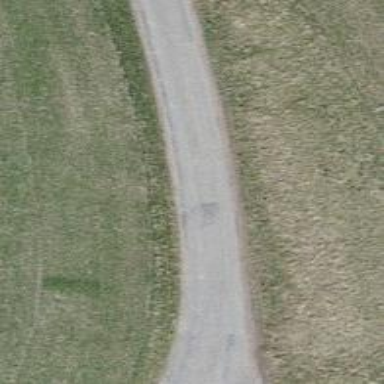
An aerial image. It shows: Residential road with asphalt surface.